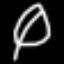
Label: leaf